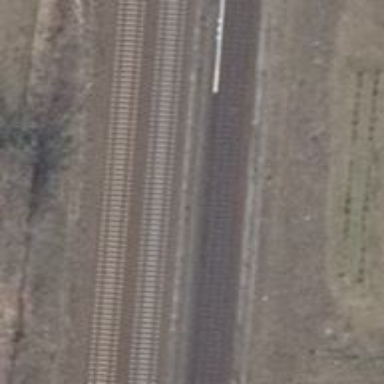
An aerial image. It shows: Railway signal.